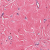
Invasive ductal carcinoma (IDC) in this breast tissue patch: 0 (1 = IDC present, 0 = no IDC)